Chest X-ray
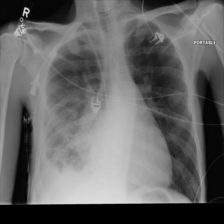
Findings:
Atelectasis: negative
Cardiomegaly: negative
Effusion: positive
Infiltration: negative
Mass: negative
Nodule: negative
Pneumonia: negative
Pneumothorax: positive
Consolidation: negative
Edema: negative
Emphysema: negative
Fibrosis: negative
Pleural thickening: negative
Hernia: negative